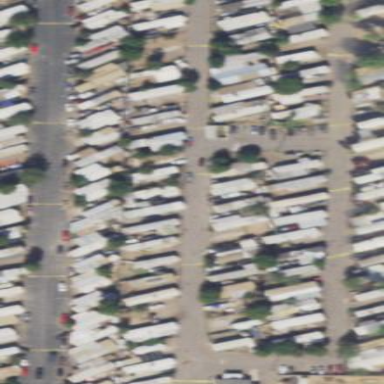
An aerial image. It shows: Residential area known as trailer park.